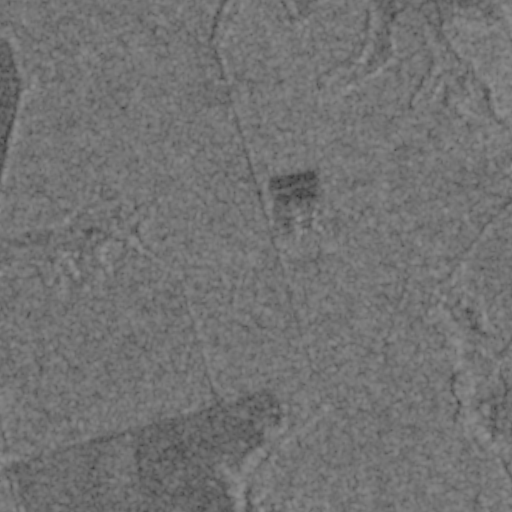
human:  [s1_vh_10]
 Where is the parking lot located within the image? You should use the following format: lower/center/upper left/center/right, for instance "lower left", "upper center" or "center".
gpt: The parking lot is located in the lower center of the image.
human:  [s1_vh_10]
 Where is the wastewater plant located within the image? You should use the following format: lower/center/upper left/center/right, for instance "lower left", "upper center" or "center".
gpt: The wastewater plant is located in the center of the image.
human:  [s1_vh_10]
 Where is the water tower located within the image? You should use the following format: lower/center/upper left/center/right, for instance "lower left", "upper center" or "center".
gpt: The water tower is located in the center of the image.
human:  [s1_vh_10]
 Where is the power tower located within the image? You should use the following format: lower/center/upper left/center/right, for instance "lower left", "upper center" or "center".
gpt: There is no power tower in the image.

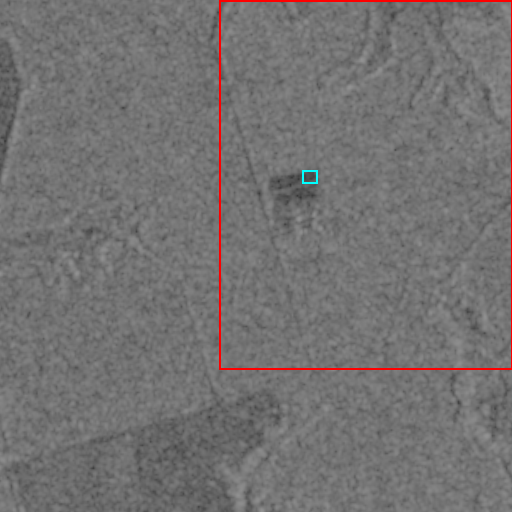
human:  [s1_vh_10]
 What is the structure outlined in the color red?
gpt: The structure outlined in red is a crop field.
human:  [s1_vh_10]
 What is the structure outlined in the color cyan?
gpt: The structure outlined in cyan is a wastewater plant.
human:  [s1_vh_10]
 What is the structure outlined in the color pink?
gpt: There is no pink outline.